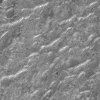
Atmospheric dust classification: not_dusty